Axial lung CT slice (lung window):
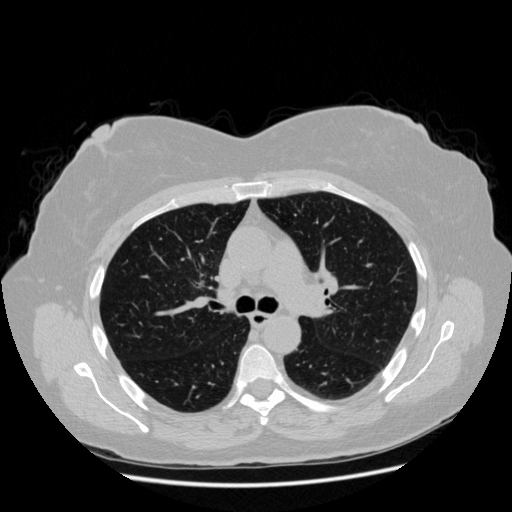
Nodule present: no